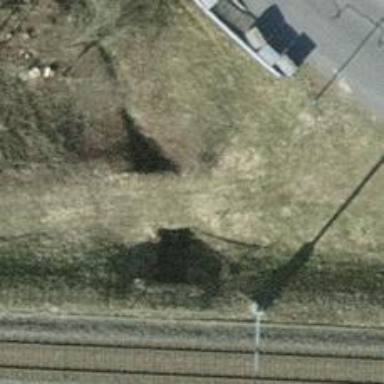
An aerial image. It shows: Grass track with grade 5 tracktype.